RGB frame:
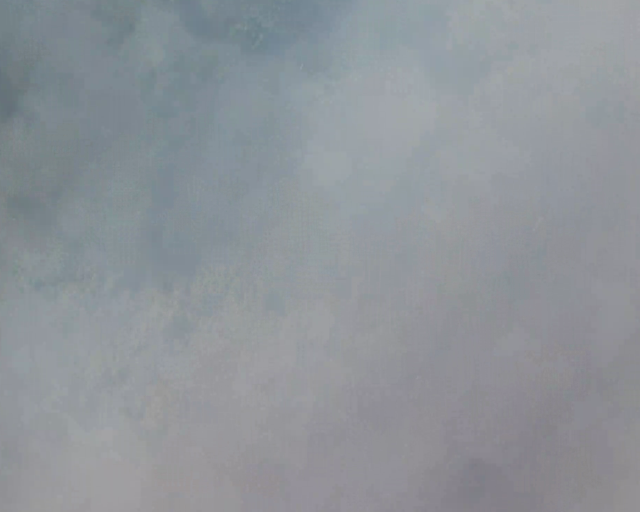
Thermal frame:
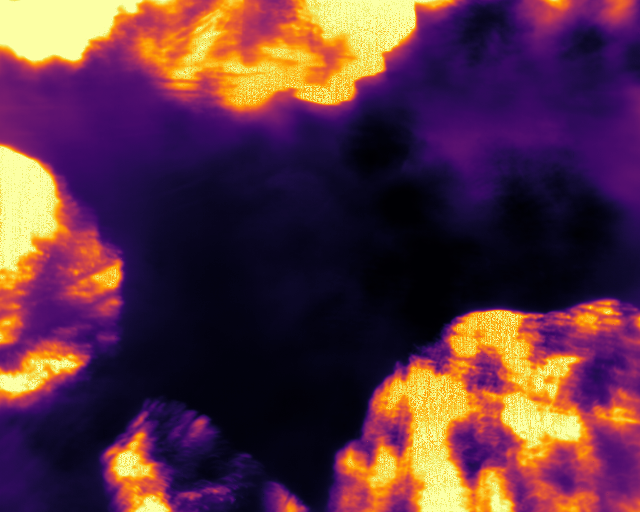
Captured: 2026-02-27 02:37:52
Pixels at or above 80 °C: 131631 (fraction of frame: 0.4017)